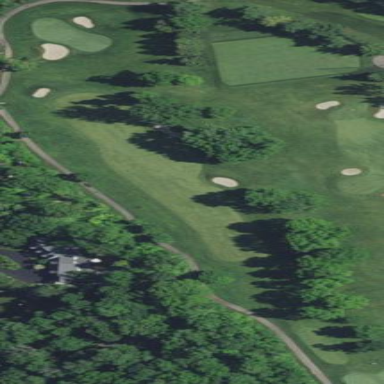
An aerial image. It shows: Rough grassy area used for golf.